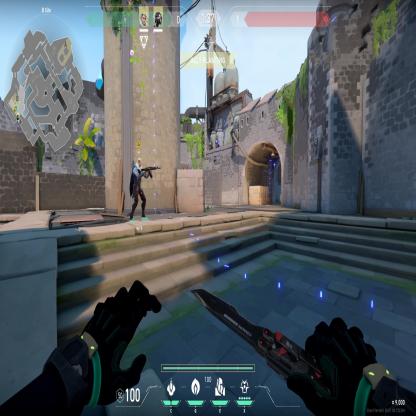
Label: teammate